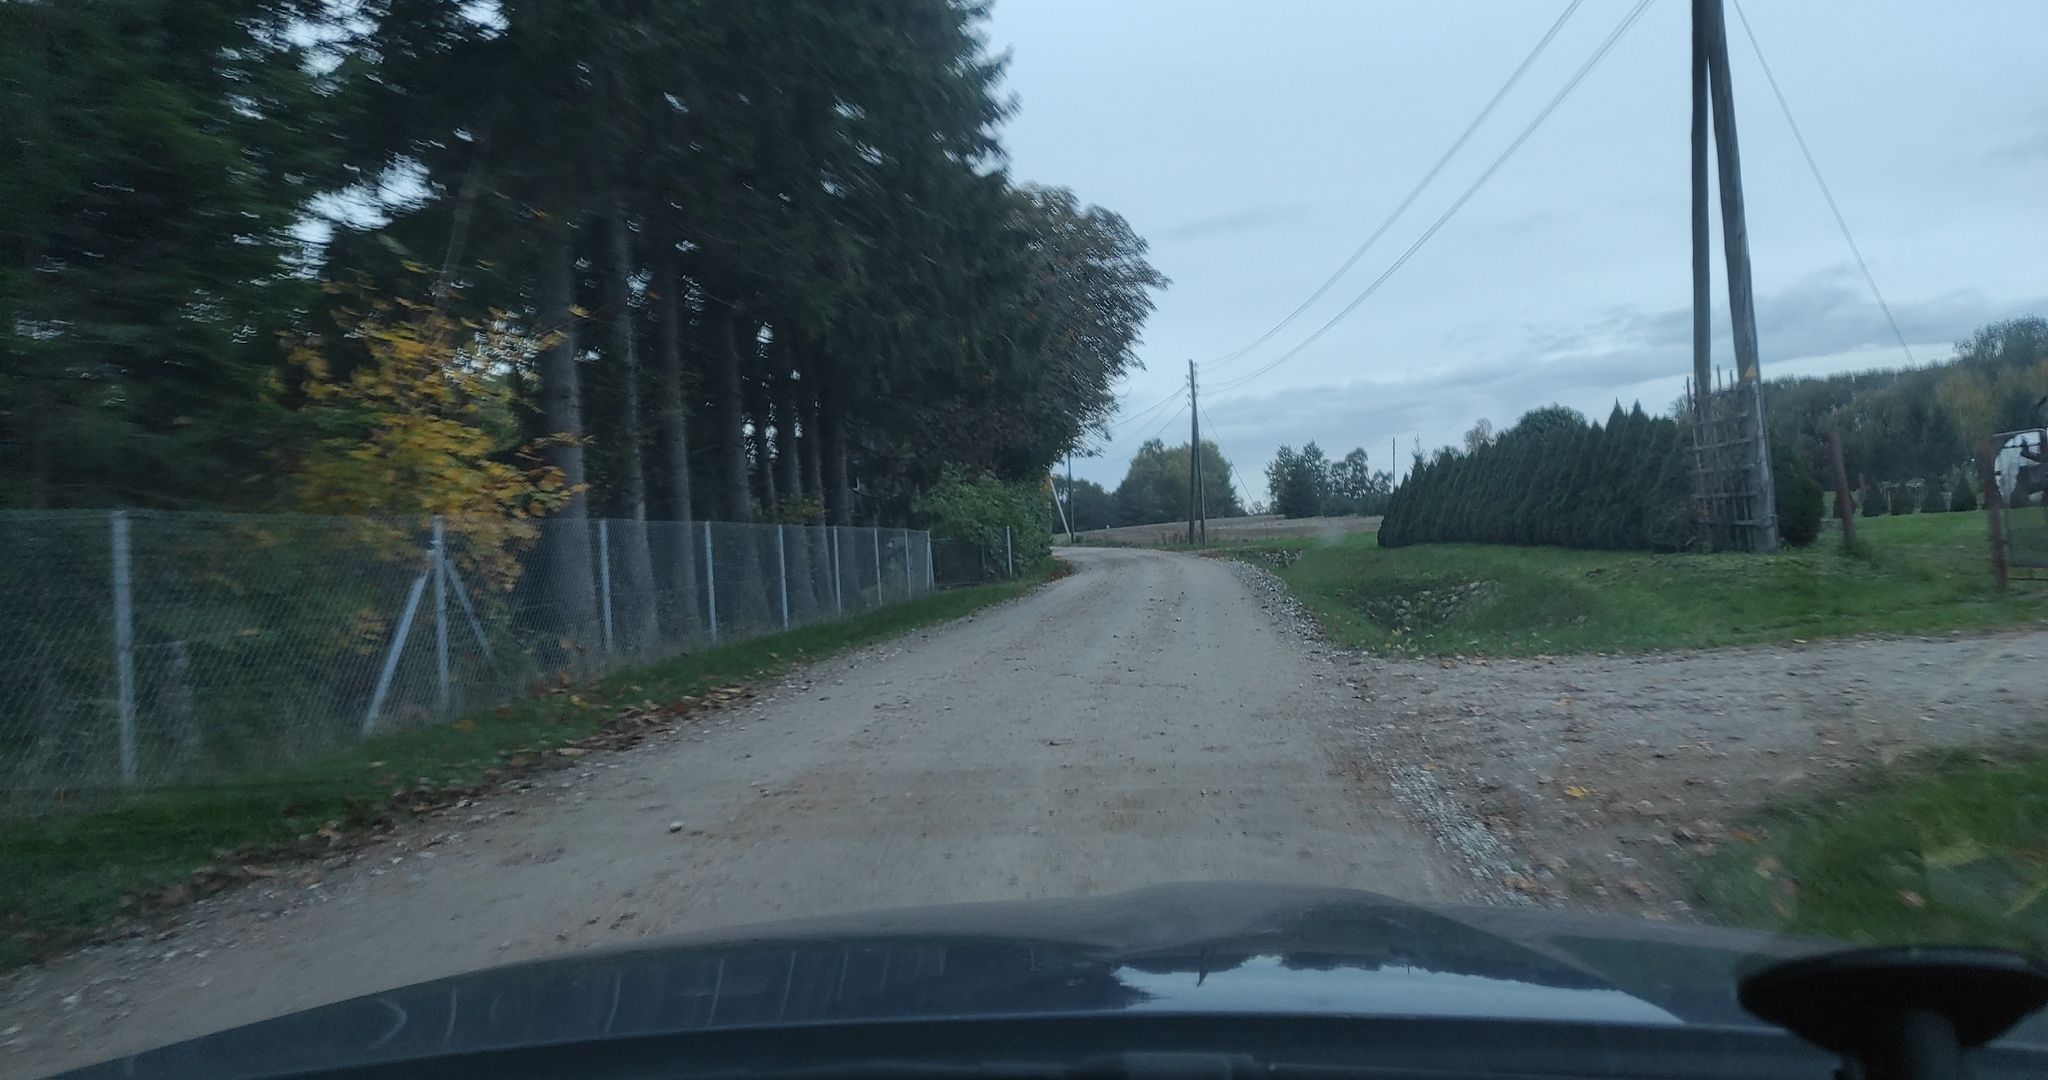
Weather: clear
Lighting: day
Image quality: good
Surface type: driving surface
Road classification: residential, unclassified
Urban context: low density rural
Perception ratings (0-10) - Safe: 2.41, Lively: 0.53, Beautiful: 5.26, Boring: 6.19, Depressing: 2.03, Wealthy: 1.46